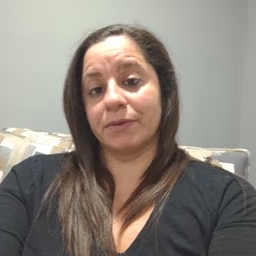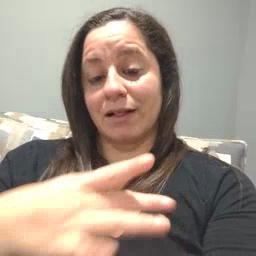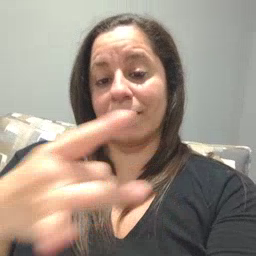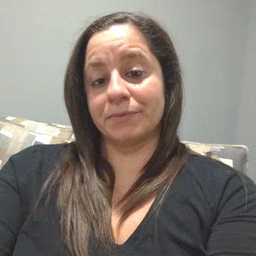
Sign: like